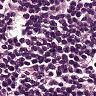
Metastatic tissue present: no